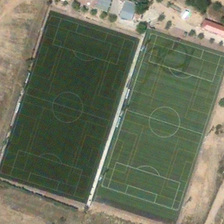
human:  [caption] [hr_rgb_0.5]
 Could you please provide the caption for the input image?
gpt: two football fields are surrounded by bareland .

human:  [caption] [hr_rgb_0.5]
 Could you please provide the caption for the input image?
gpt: two football fields are surrounded by bareland .

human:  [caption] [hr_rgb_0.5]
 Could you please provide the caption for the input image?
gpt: two football fields are surrounded by bareland .

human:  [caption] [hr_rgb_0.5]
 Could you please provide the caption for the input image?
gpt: two football fields are surrounded by bareland .

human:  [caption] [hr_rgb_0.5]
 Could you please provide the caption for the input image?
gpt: two football fields are surrounded by bareland .